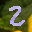
Label: 2